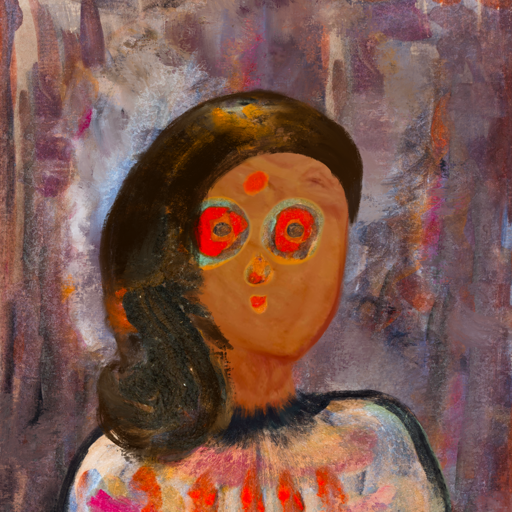
Background: Hypocrite, Head And Neck Front: Pious_Lady, Face Front: Sisters, Bust: Childish, Hair Front: Gypsy_Queen, Head Accessory: Blank, Second Necklace: Blank, Necklace: Blank, Baby: Blank